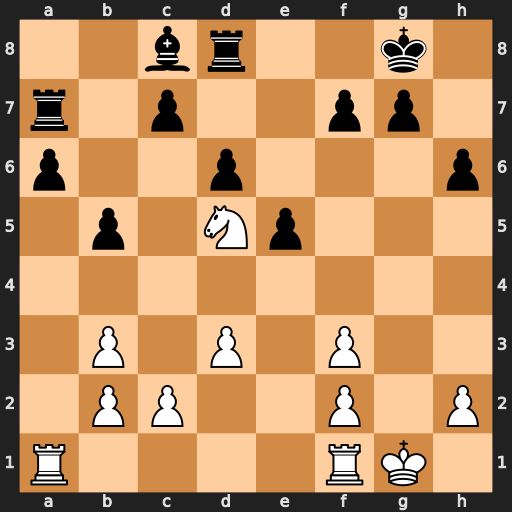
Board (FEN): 2br2k1/r1p2pp1/p2p3p/1p1Np3/8/1P1P1P2/1PP2P1P/R4RK1
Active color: w
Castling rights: -
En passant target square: -
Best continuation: Ne7+ Kf8 Nc6